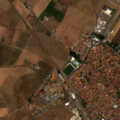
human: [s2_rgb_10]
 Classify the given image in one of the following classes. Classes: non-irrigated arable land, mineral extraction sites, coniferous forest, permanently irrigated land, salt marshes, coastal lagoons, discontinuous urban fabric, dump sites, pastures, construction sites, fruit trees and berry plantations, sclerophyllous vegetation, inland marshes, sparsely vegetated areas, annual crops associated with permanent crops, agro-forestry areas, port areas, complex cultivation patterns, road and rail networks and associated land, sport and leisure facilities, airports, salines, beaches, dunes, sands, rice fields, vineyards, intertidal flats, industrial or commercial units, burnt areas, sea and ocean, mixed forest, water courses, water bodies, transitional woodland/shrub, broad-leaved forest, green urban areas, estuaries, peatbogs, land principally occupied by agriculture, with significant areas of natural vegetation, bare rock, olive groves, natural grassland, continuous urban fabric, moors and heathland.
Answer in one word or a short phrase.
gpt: continuous urban fabric, discontinuous urban fabric, non-irrigated arable land, olive groves, complex cultivation patterns